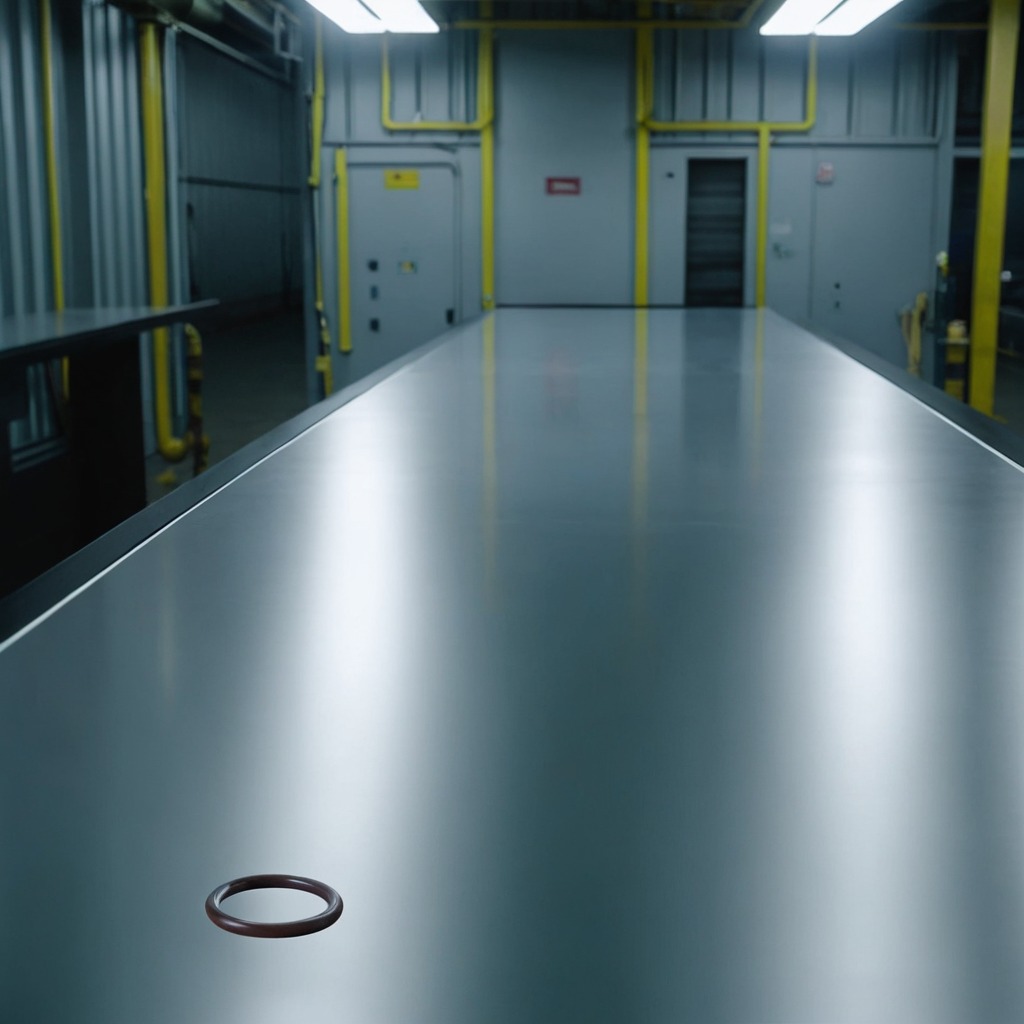
A rubber O-ring is lying on the table.